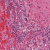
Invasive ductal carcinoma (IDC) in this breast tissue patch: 0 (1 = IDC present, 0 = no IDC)